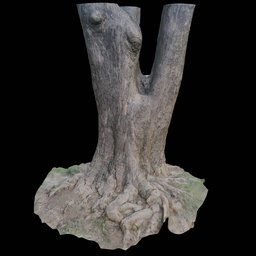
Label: nature